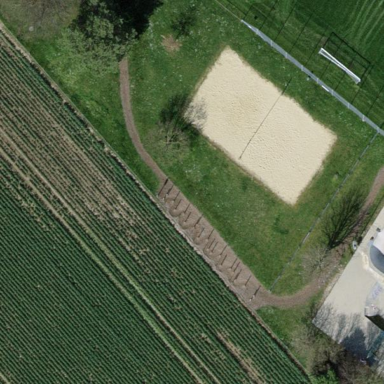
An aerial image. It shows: Sandy pitch designated for beach volleyball.